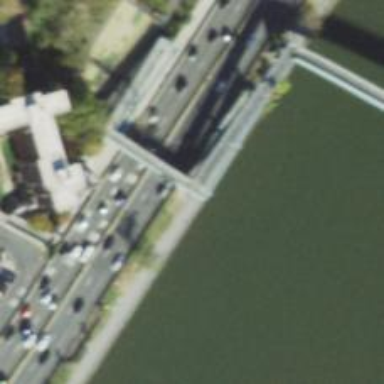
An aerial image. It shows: Bridge crossing for cyclists on cycleway.